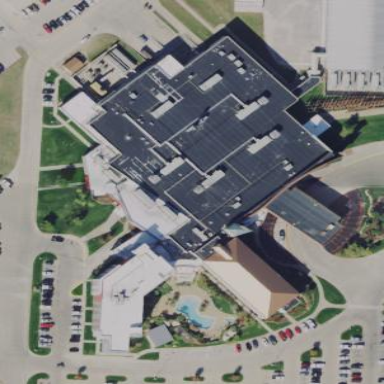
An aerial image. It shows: Casino building.